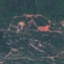
Label: HerbaceousVegetation